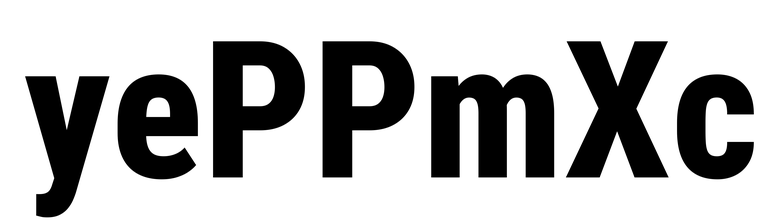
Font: Roboto_Condensed_ExtraBold